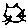
Label: cat